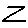
Label: zigzag